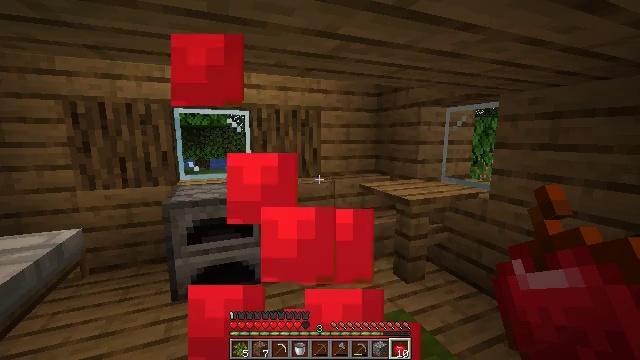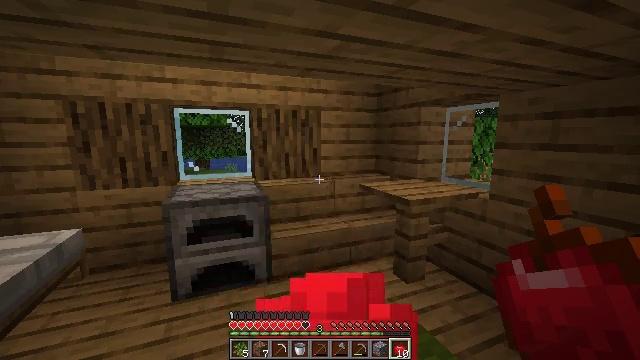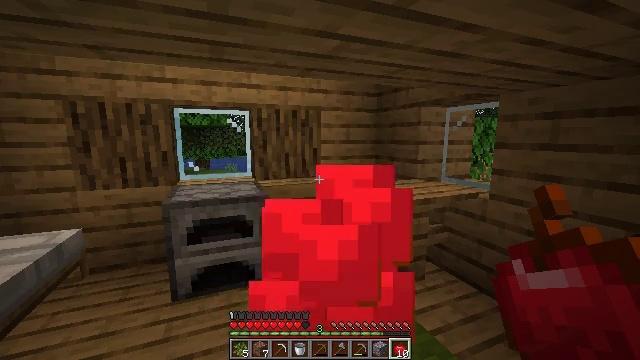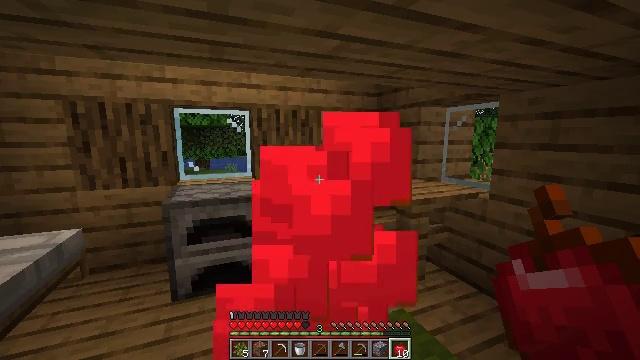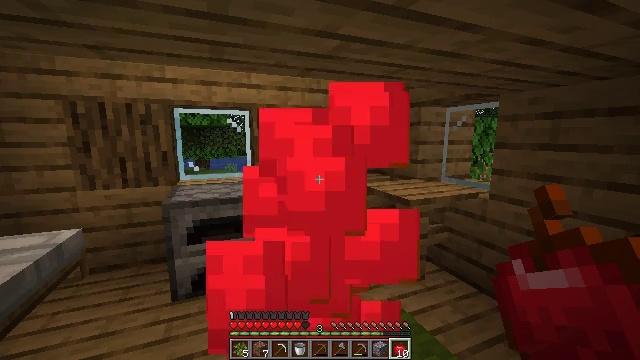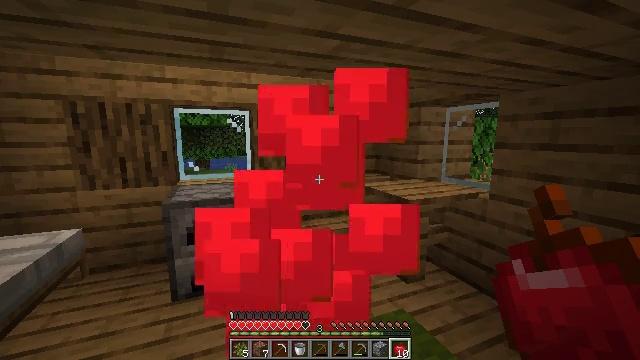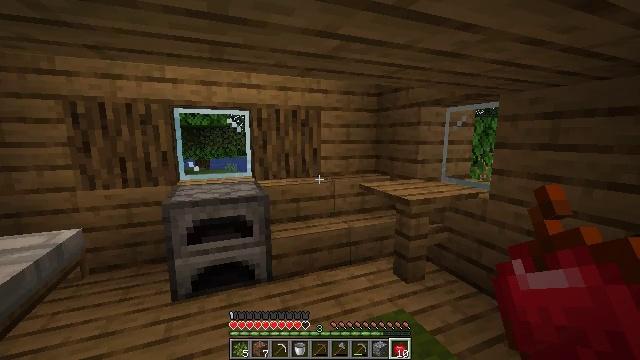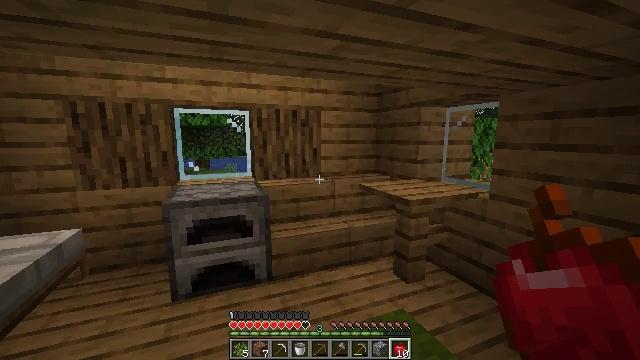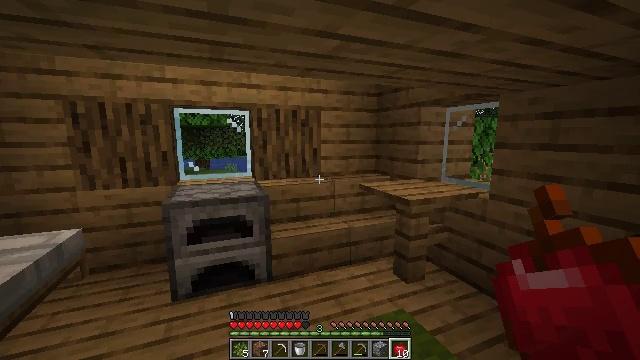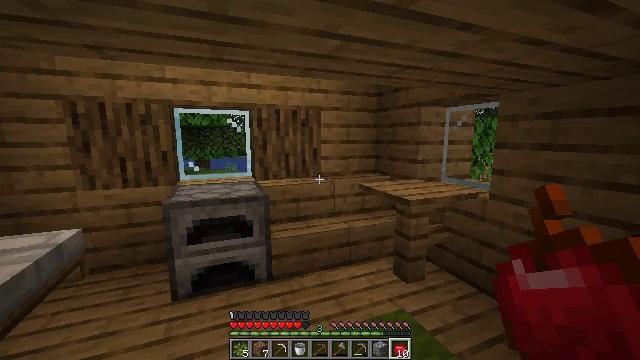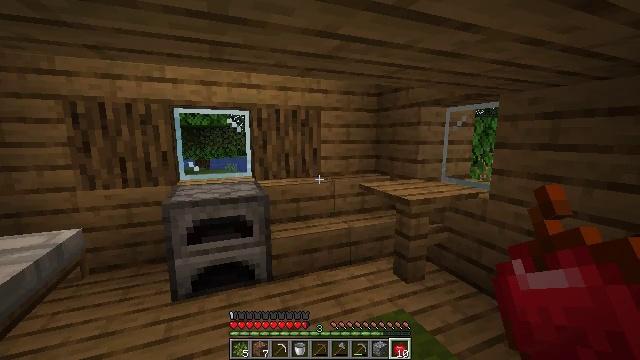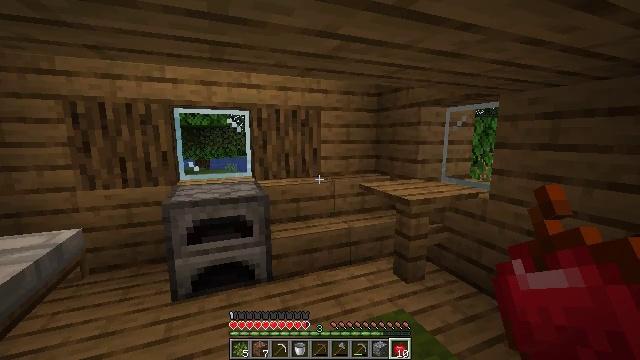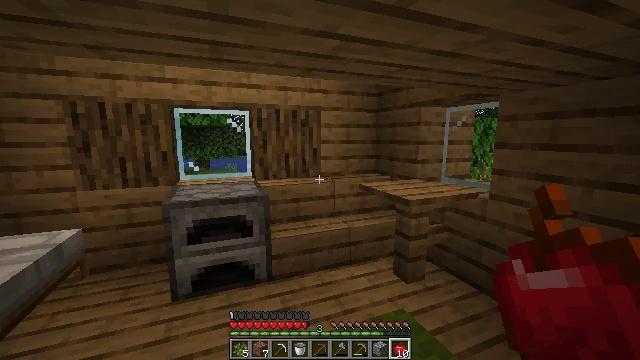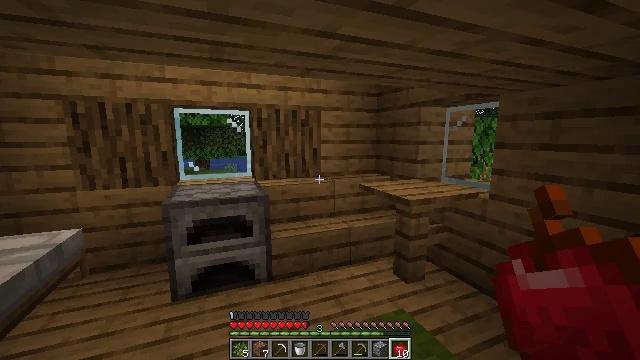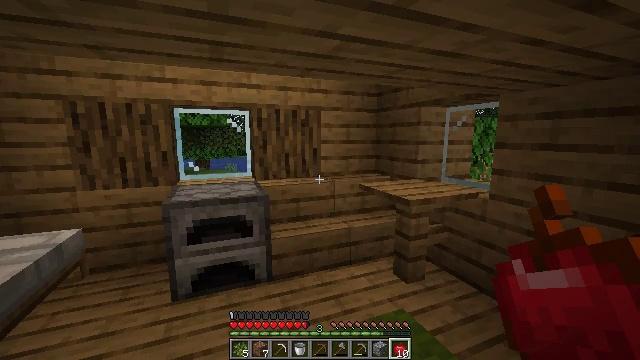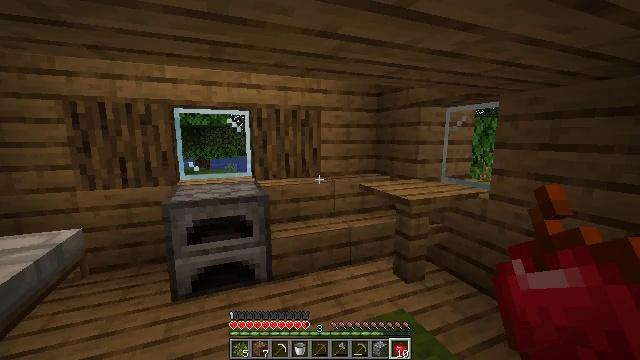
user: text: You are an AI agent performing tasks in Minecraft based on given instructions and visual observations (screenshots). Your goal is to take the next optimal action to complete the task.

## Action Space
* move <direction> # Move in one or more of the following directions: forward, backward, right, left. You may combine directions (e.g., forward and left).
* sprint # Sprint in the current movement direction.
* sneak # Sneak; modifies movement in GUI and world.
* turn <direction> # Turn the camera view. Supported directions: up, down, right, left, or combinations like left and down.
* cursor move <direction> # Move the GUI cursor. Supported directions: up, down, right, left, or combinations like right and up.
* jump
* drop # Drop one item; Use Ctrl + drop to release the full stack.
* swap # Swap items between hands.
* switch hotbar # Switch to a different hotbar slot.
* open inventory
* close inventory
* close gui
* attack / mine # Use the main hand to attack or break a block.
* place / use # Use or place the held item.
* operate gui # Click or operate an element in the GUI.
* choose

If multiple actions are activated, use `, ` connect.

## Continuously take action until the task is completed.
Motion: motion action
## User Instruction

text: Reclaim the grass path segment.
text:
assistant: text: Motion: use / place
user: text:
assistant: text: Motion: use / place
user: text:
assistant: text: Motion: use / place
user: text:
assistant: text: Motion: use / place
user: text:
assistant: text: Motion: use / place
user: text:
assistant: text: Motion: use / place
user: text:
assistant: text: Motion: use / place
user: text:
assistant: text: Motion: use / place
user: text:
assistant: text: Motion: use / place
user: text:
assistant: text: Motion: use / place
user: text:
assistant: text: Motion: use / place
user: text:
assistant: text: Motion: use / place
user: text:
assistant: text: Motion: use / place
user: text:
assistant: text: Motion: use / place
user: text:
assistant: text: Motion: use / place
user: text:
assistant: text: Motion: use / place
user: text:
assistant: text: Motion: use / place
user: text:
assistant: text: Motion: use / place
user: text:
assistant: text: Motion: use / place
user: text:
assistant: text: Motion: use / place
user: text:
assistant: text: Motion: use / place
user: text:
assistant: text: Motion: use / place
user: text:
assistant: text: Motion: use / place
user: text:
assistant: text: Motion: use / place
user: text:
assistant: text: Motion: use / place
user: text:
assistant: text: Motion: use / place
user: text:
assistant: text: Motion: no_op
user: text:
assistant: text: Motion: no_op
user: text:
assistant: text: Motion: no_op
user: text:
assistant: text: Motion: no_op